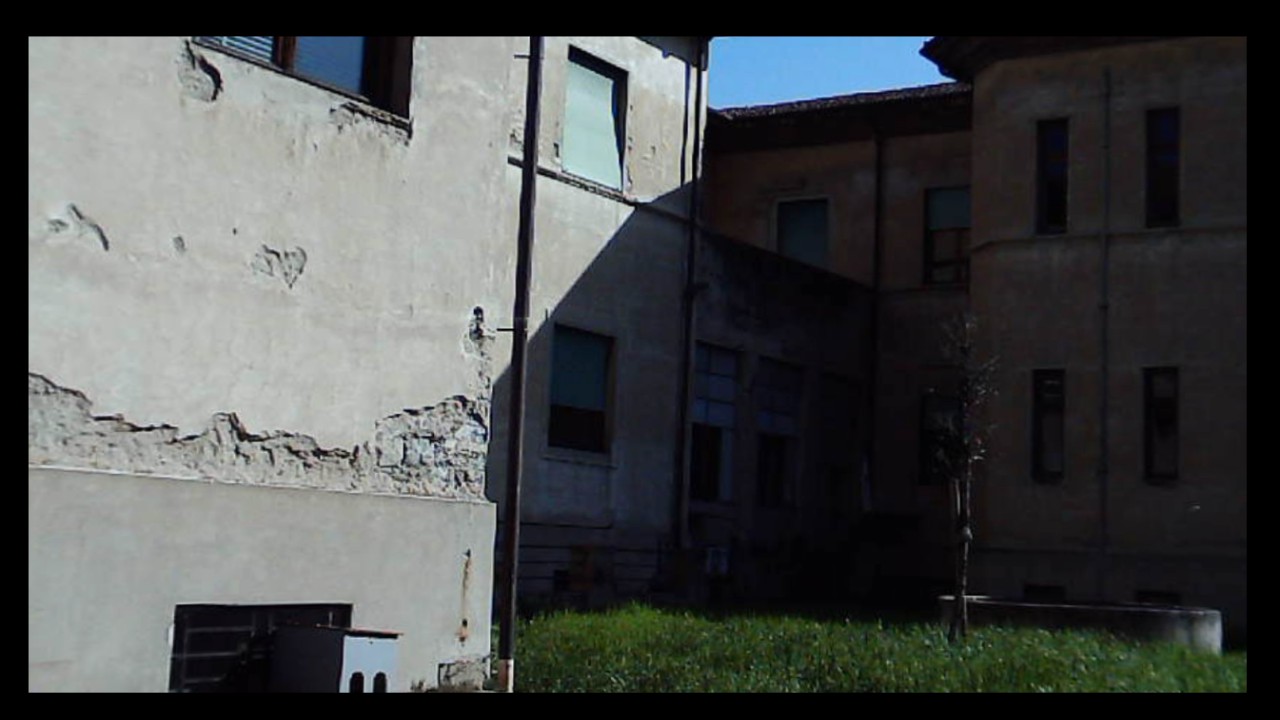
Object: Betafpv air75